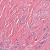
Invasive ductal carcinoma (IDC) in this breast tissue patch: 1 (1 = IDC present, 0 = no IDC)